Question: I am using UIBezierPath for drawing, and I have written the code on touch events and its working fine, but my curves are not smooth, when I am move my finger around and draw some curve, they are not smooth.
'''
- (void)drawRect:(CGRect)rect
{
[[UIColor redColor] setStroke];
for (UIBezierPath *_path in pathArray)
[_path strokeWithBlendMode:kCGBlendModeNormal alpha:1.0];
}
#pragma mark - Touch Methods
-(void)touchesBegan:(NSSet *)touches withEvent:(UIEvent *)event
{
myPath=[[UIBezierPath alloc]init];
myPath.lineWidth=5;
myPath.lineCapStyle = kCGLineCapRound;
myPath.flatness = 0.0;
UITouch *mytouch=[[touches allObjects] objectAtIndex:0];
[myPath moveToPoint:[mytouch locationInView:self]];
[pathArray addObject:myPath];
}
-(void)touchesMoved:(NSSet *)touches withEvent:(UIEvent *)event
{
UITouch *mytouch=[[touches allObjects] objectAtIndex:0];
[myPath addLineToPoint:[mytouch locationInView:self]];
[self setNeedsDisplay];
}
'''
Here is the image

In the above image if you see the letters a and d you will see that the curve is not smooth. What should I do, to get a smooth curve?
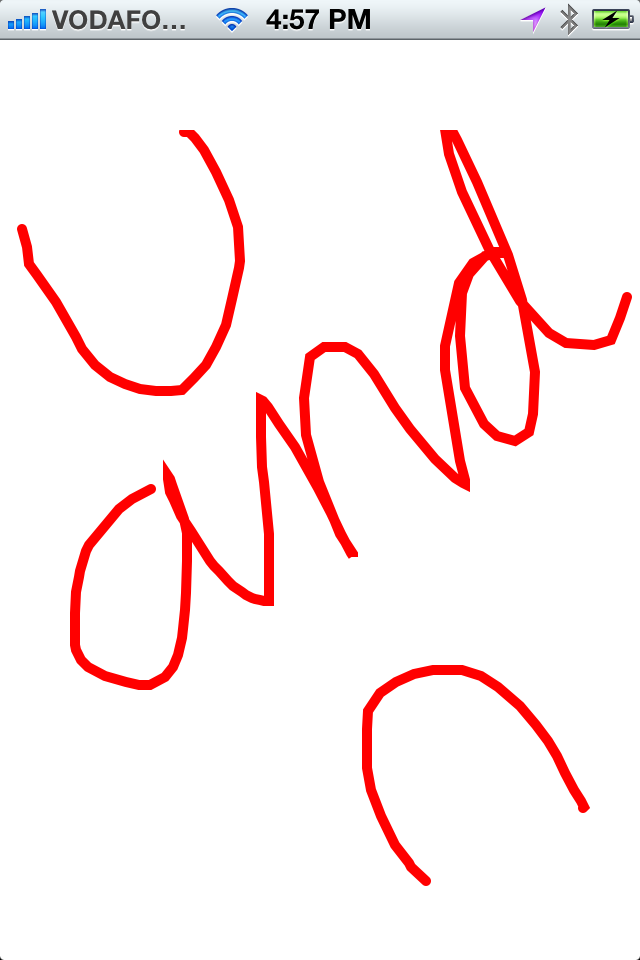
Answer: Just use this line. it will solve your problem 'myPath.miterLimit=-10;'.
Change the value if you need to any thing it takes float value